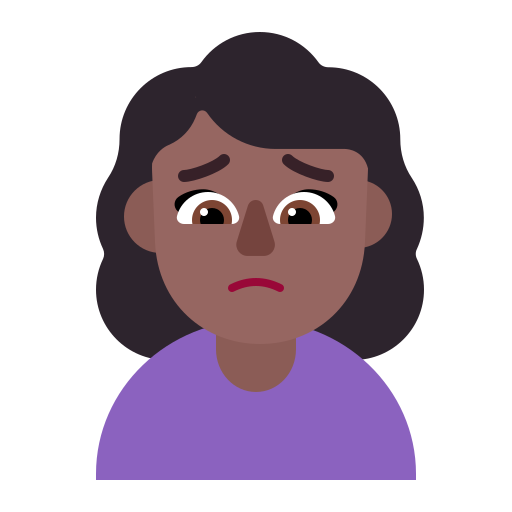
woman frowning flat  dark